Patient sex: F
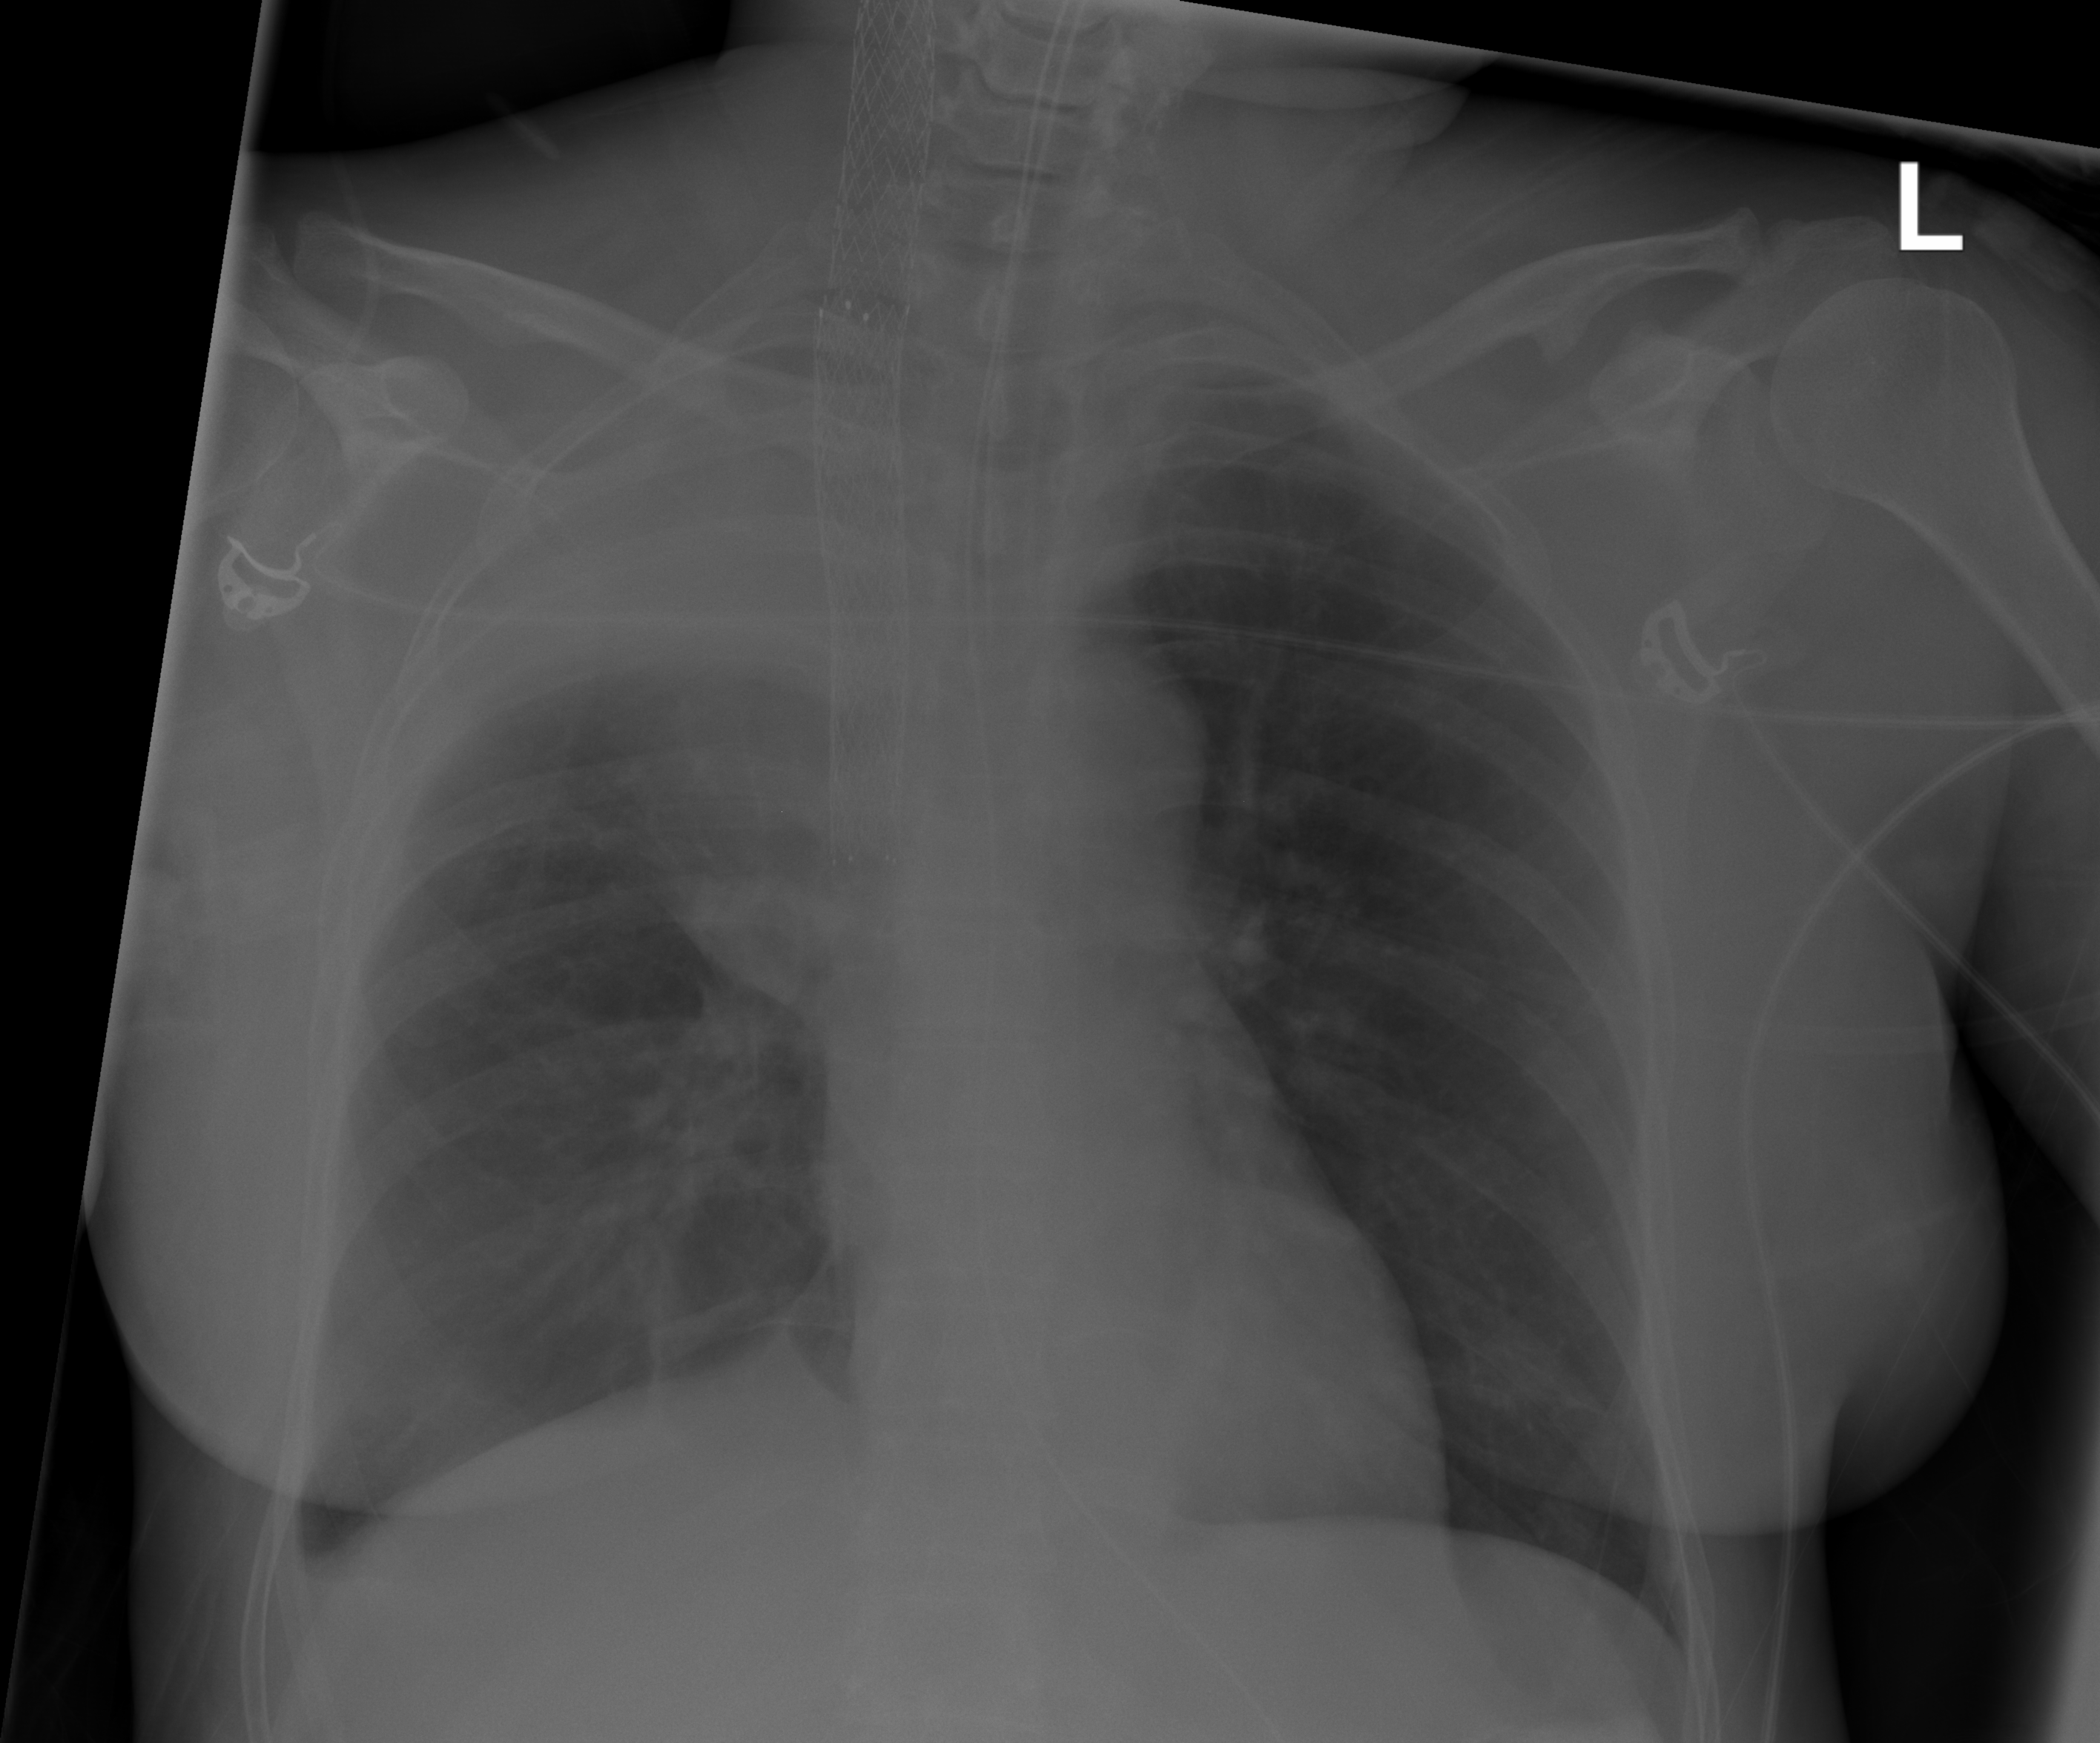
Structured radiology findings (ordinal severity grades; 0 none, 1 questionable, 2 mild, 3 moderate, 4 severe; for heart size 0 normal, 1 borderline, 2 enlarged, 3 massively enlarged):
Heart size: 0
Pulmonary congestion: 0
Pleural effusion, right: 2
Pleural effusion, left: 0
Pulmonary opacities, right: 0
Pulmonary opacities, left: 0
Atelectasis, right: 2
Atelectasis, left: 0